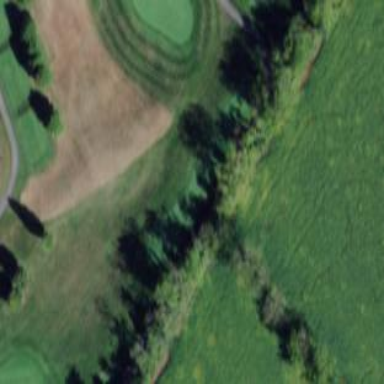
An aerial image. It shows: Golf tee.